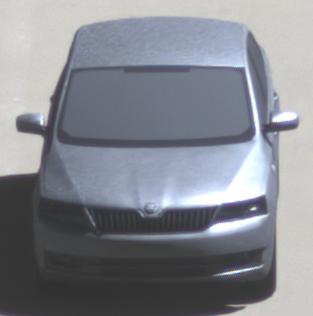
Make: Skoda
Model: Rapid
Detailed model: Rapid 1.2 Active Limousine
Model produced from: 2012/10
Model produced until: 2015/04
Doors: 5
Color: white
Road condition: dry road
Daytime: midday
Contrast: high contrast